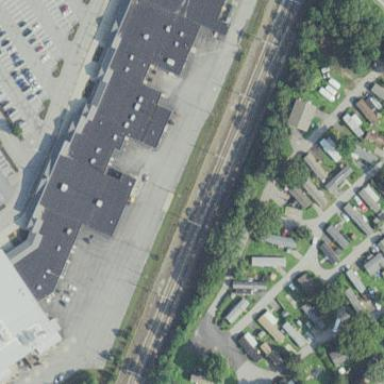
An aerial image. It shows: Retail building.